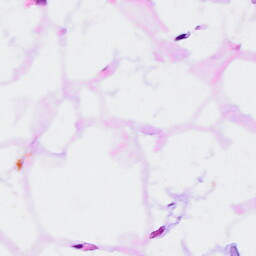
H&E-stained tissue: Breast